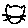
Label: cat